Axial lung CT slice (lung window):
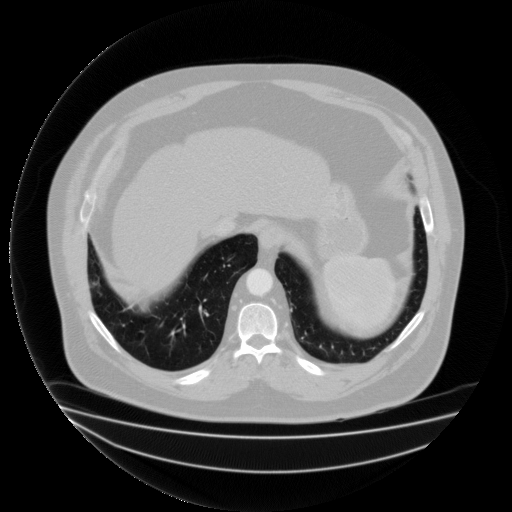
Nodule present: no